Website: macys
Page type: customer-info-address
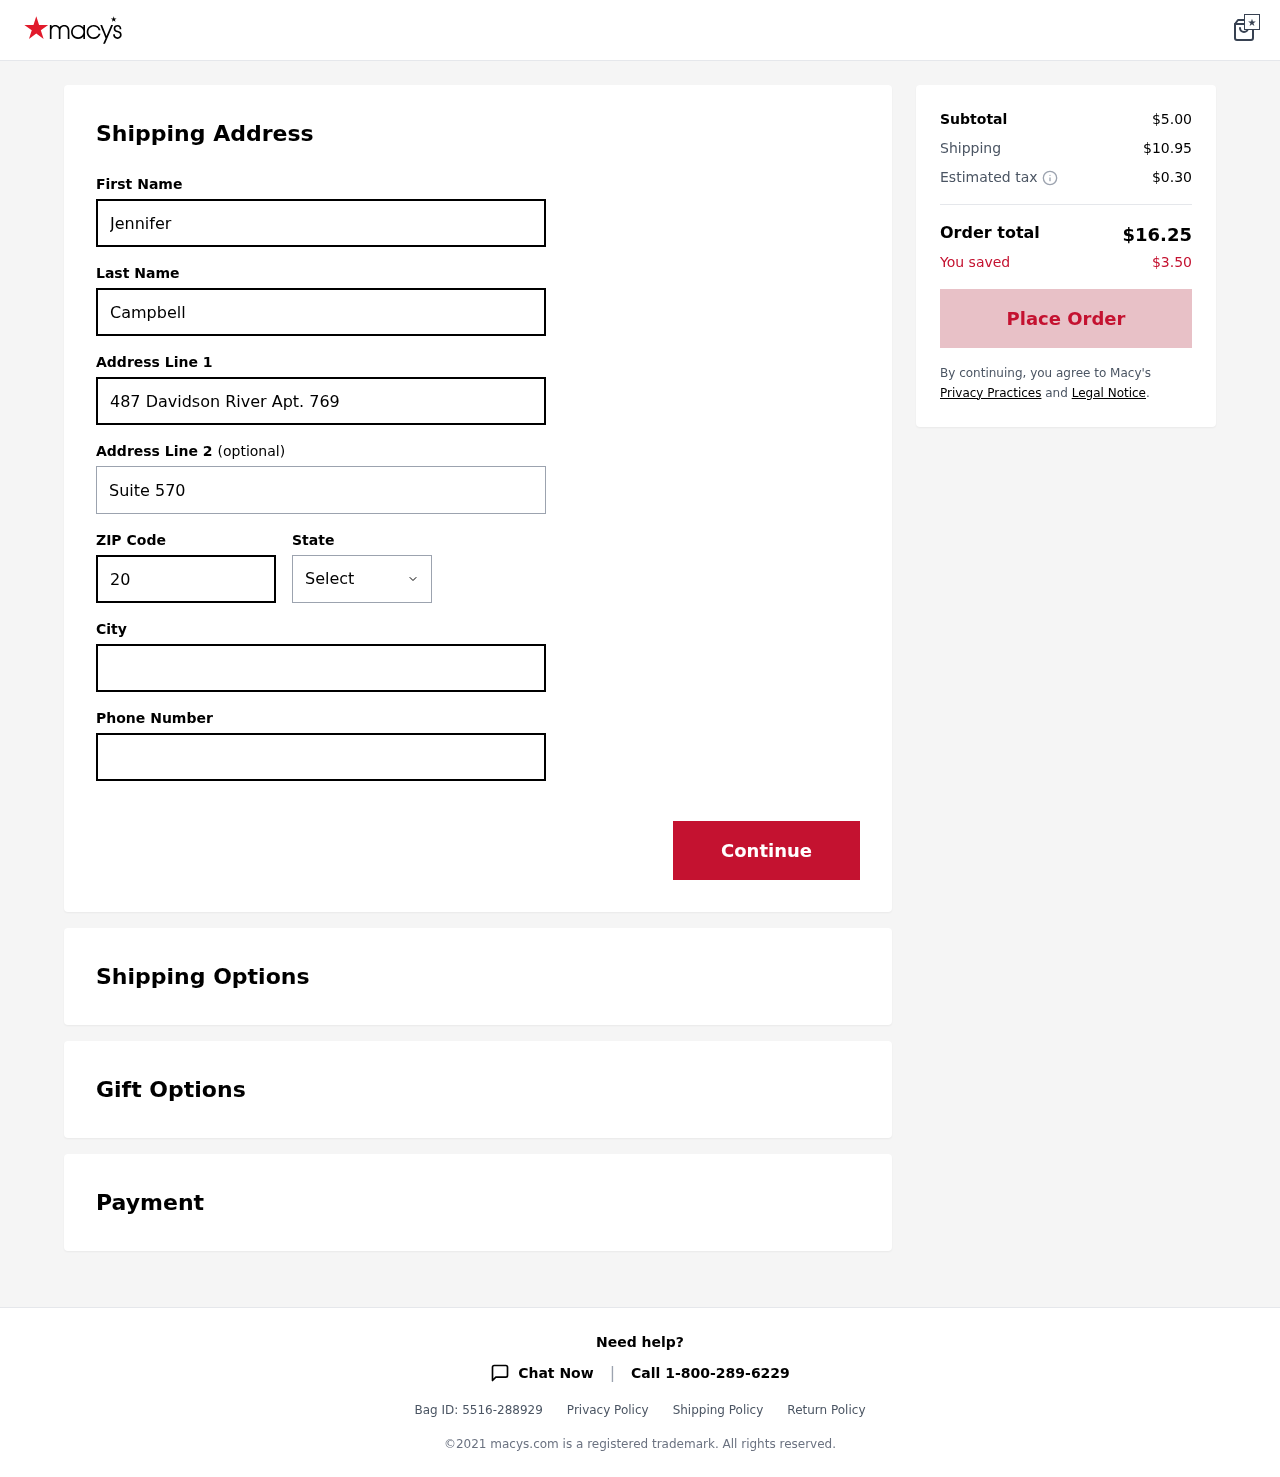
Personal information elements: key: PII_CITY
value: Dianetown
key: PII_FIRSTNAME
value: Jennifer
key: PII_LASTNAME
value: Campbell
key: PII_PHONE
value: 9519504340
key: PII_POSTCODE
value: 20384
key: PII_STATE
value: Ohio
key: PII_STREET
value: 487 Davidson River Apt. 769
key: PII_STREET2
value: Suite 570
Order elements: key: ORDER_SUBTOTAL
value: $5.00
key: ORDER_SHIPPING_COST
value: $10.95
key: ORDER_TAX
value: $0.30
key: ORDER_TOTAL
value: $16.25
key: ORDER_SAVINGS
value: $3.50